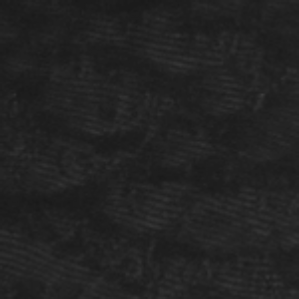
Label: frost